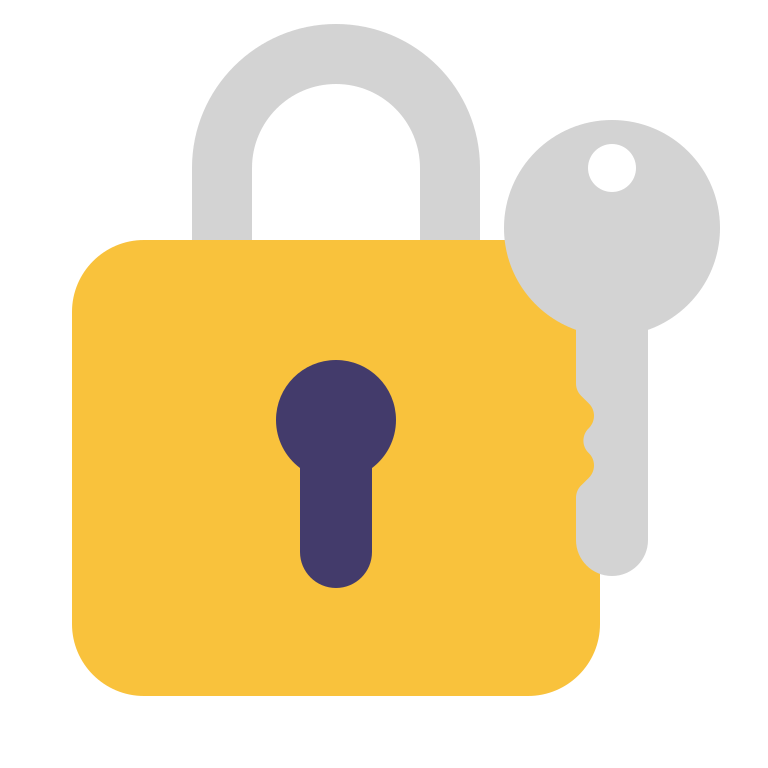
locked with key flat